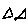
Label: triangle